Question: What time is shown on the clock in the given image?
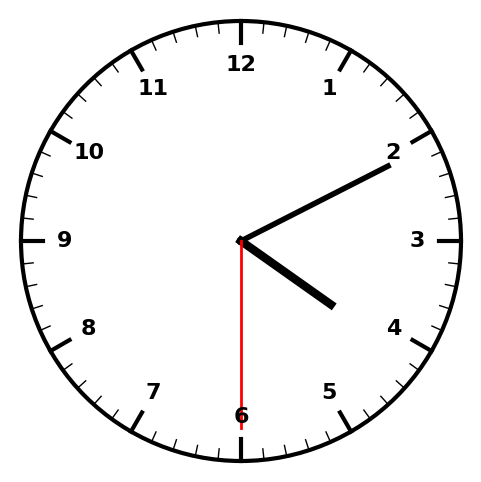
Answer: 04:10:30